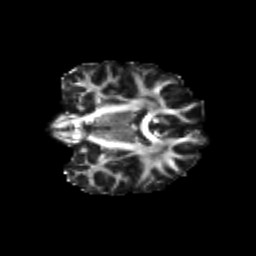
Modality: FA
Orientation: coronal
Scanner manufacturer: siemens
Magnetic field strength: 3 T
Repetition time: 9.2 s
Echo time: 0.084 s